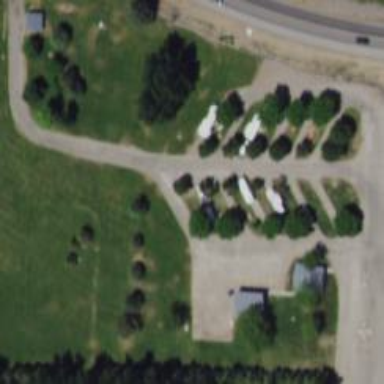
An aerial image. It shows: Caravan site for tourism.